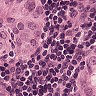
Metastatic tissue present: yes